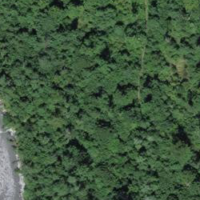
EUNIS habitat code: 45
Species observed at this site:
Platanthera bifolia